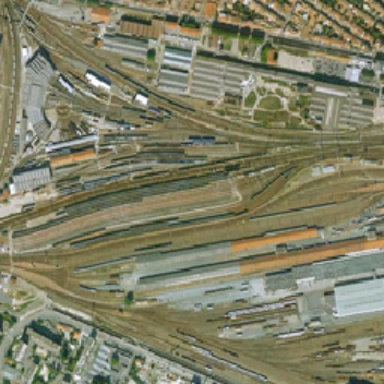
Dense rails surrounds the triangular railway station .